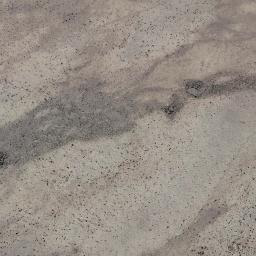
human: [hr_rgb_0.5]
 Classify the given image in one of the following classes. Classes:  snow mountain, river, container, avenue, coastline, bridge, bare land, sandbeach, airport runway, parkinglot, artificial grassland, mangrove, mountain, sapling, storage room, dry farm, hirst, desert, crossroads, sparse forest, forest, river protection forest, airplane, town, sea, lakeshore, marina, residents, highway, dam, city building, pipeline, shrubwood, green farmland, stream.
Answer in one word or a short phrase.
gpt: bare land